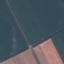
Label: AnnualCrop